Question: I have not done much database design work and I was searching around for some example.
While I know the difference from a primary and foreign key, one thing that caught be off guard was that even if a Table has a primary key and is used as a foreign key in another table, as I was used the GUI SSMS tools, I noticed that I sometime end up having this
'''
PhoneID (PK, int, not null)
'''
While my User table
'''
UserId(PK,FK, int, not null)
'''
BOTH of these tables have these ID's as primary keys in those tables, along with foreign keys in other tables, but why does one of them have "PK,FK" obviously I accidentally created it, but should it be like that?

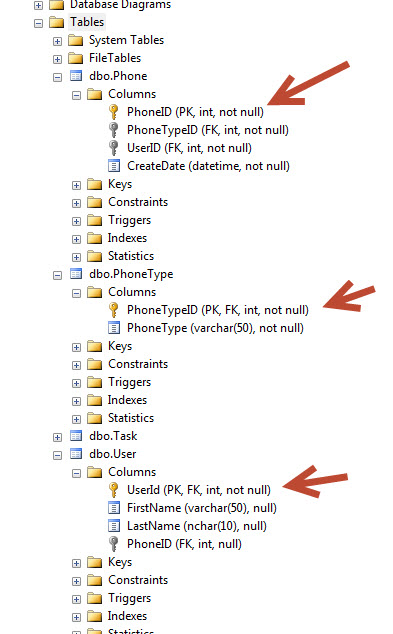
Answer: It is Possible for a Primary key to be a Foreign Key as well at the same time.
But looking at you database design, In your case I dont think it was intentional it was done by mistake. And if it wasnt done by mistake then you need to fix it.
In your 'dbo.PhoneType' Table the column 'PhoneTypeID' needs to be a Primary key only not a Foreign key. My guess is this was done by mistake, you wanted to create a Foreign key in your 'dbo.Phone' table on column 'PhoneTypeID' referencing 'PhoneTypeID' column in 'dbo.PhoneType' table. But somehow you end up create a foreign key constraint on the Primary key column of the dbo.Phontype table.
This Design contradicts constraints.
In simple english : The foreign Key Constraint on your 'dbo.PhoneType(PhoneTypeID)' enforces that you cannot have a PhoneTypeID in dbo.PhoneType table unless it exists in PhoneTypeID column of dbo.Phone table.
On the other hand Foreign Key Constraint on 'dbo.Phone(PhoneTypeID)' enforces that you cannot have a PhoneTypeID in dbo.Phone unless it exists in dbo.PhoneType(PhoneTypeID).
and same is true for the UserID column in dbo.Users table.
> You need to drop the following Constraints to make it work properly.1) In dbo.PhoneType table Drop Foreign key constraint referencing
PhoneTypeID column in dbo.phone table. 2) In dbo.Users Table drop the Drop Foreign key constraint referencing
UserID column in dbo.phone table.